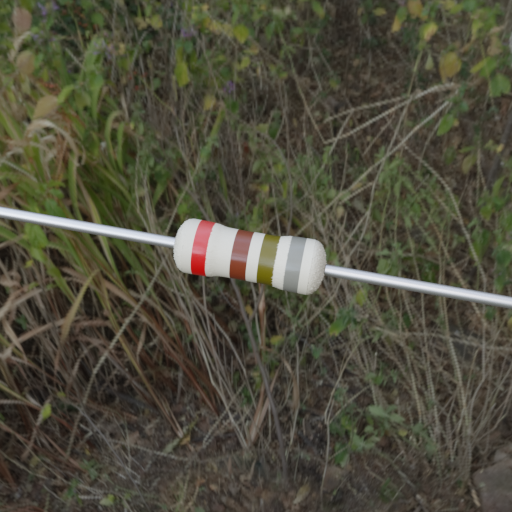
Resistor colour bands (in order): red, brown, brown, gray